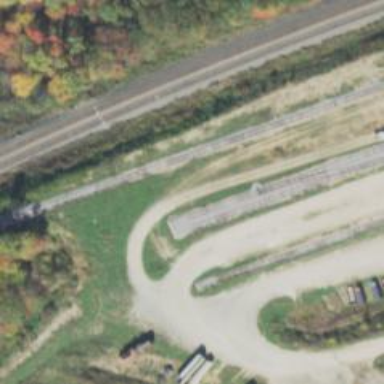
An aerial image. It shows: Abandoned railway.